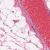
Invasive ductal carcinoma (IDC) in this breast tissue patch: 0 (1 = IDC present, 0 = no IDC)